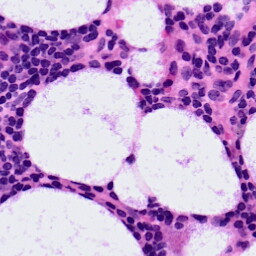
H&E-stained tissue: LymphNode